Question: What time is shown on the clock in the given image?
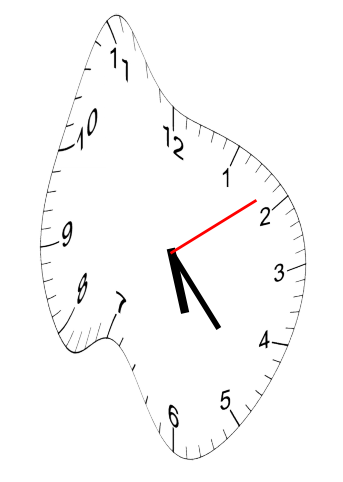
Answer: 05:23:09